Question: When i submit files to SVN, it shows a certain number ( eg. At revision 5 ). What does this number represent. What does it mean ? ( Pic attached)

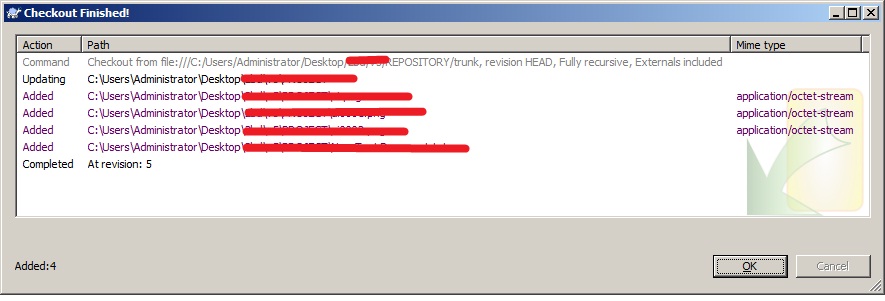
Answer: In layman language :
SVN enable you keep track of all you changes, show you the change and the comment made by the one that check-in.
The version number is the "id" of the change, or the version of the file - meaning if you get the file with version X- you will get the file with all changes till (including) change "id" X .
I think <URL> link is simple to start with